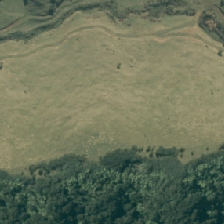
Land cover: high_producing_grassland